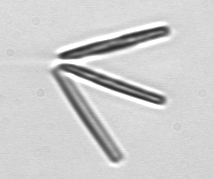
Label: Thalassionema